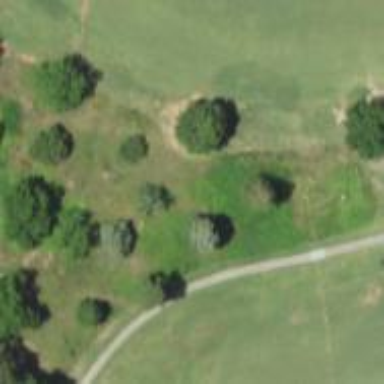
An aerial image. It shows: Rough area in golf course.